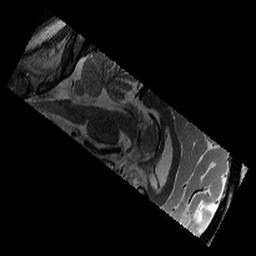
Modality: T2w
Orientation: sagittal
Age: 14
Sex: female
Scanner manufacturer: siemens
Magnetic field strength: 3 T
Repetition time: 9.23 s
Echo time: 0.067 s